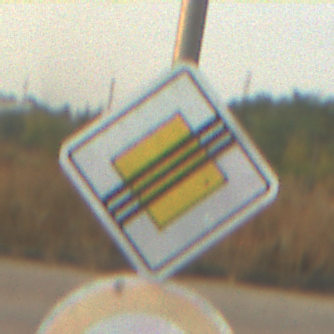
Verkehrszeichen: EndeVorfahrtsstrasse
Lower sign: Geschwindigkeit60
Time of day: SunriseSunset
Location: Outdoor (Suburban)
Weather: PartlyCloudy
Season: NotSpecified
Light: Natural